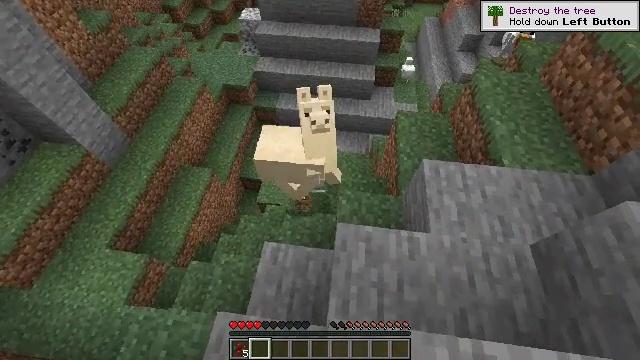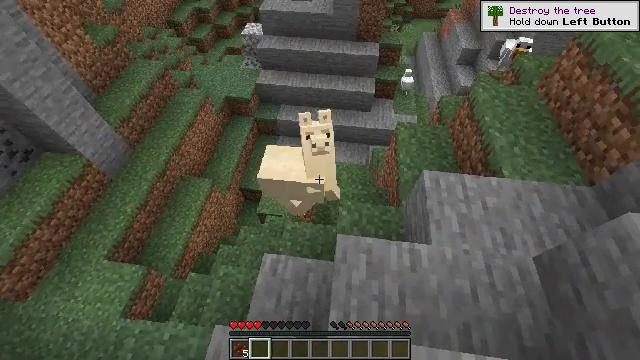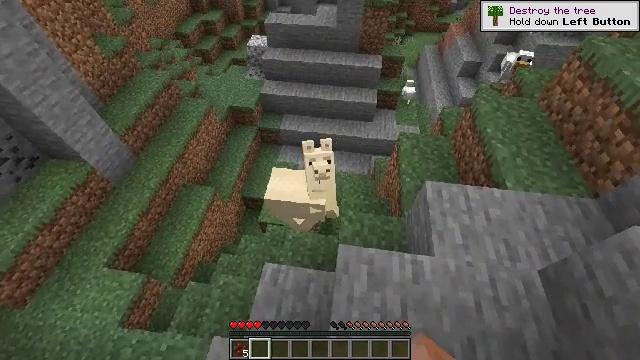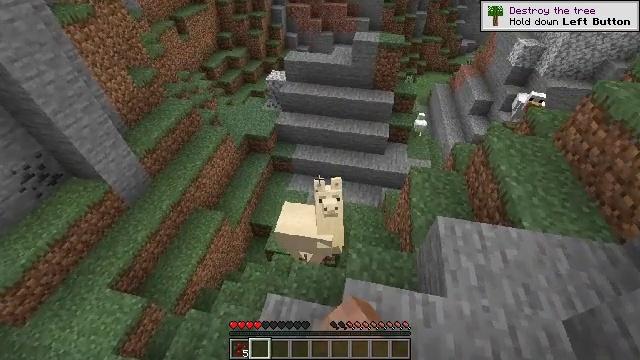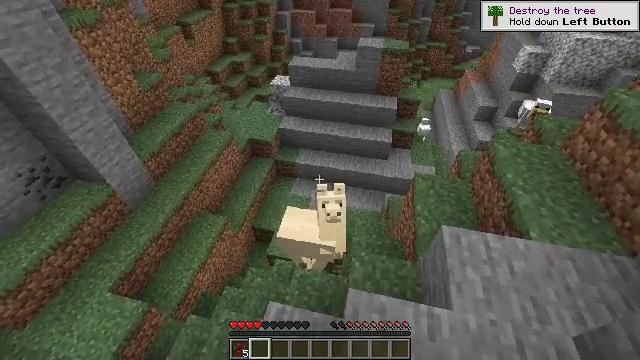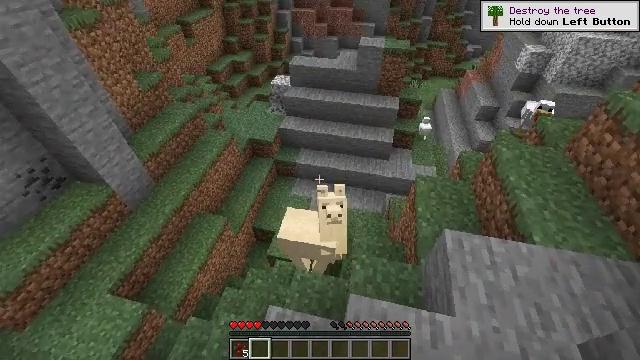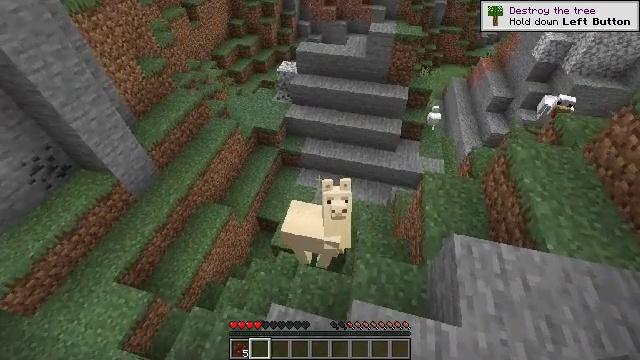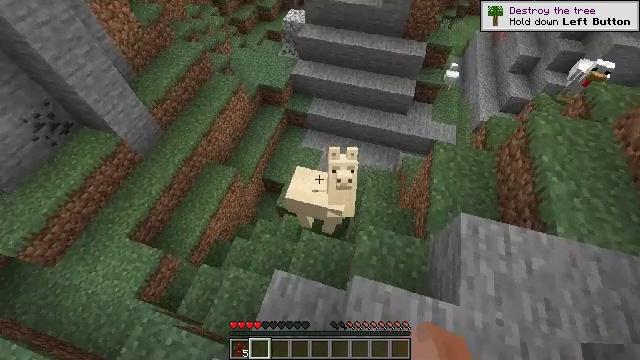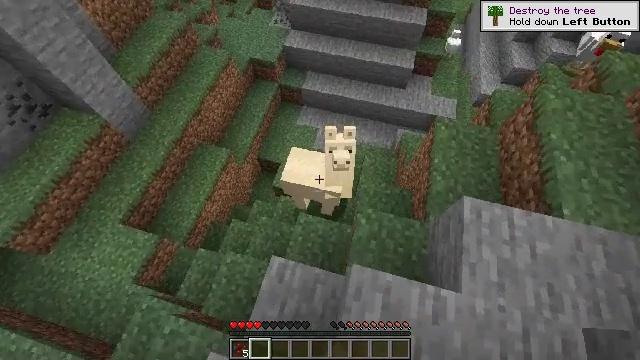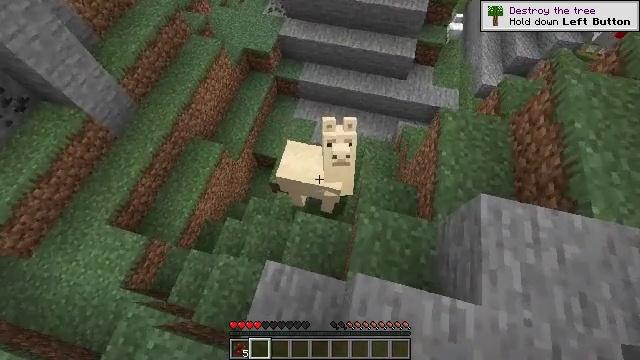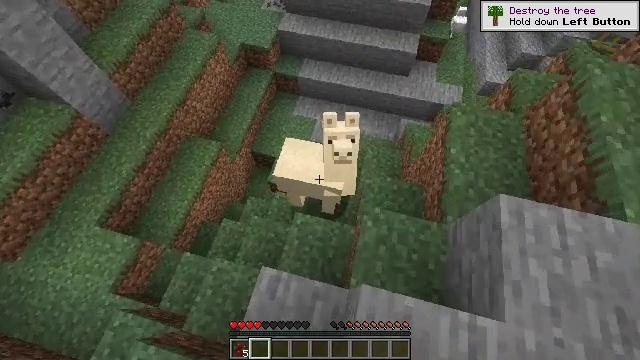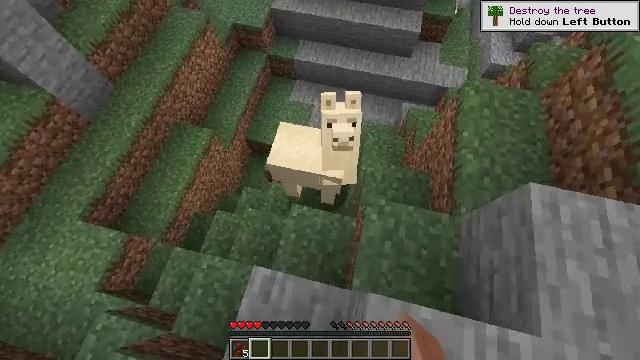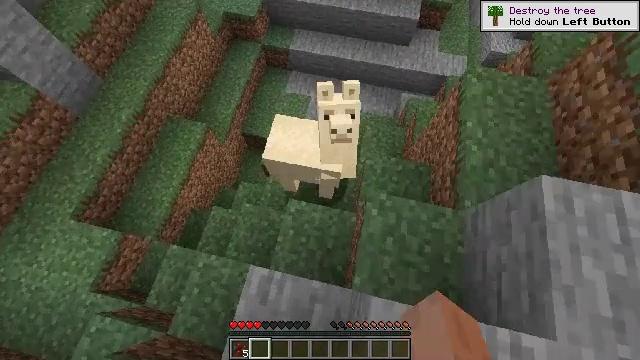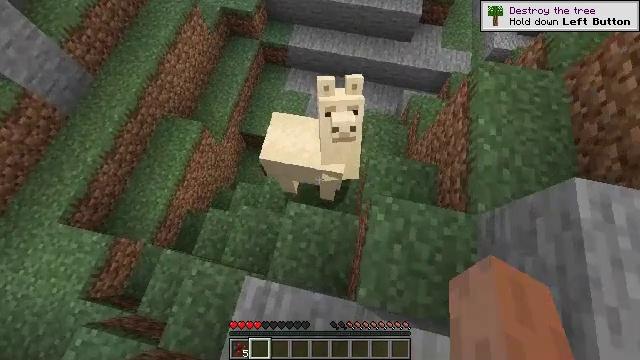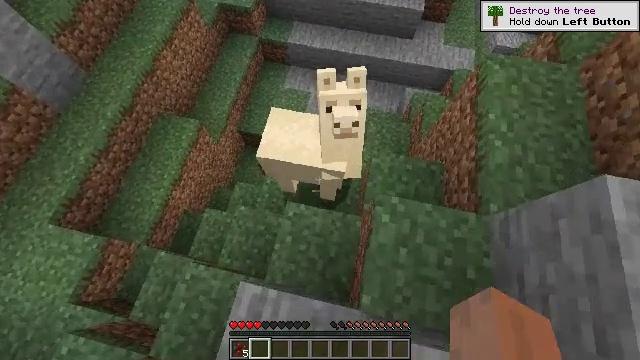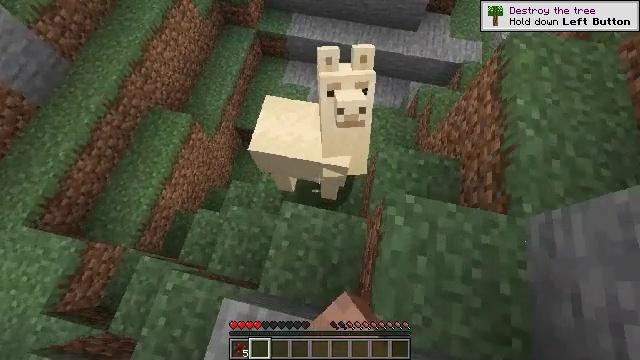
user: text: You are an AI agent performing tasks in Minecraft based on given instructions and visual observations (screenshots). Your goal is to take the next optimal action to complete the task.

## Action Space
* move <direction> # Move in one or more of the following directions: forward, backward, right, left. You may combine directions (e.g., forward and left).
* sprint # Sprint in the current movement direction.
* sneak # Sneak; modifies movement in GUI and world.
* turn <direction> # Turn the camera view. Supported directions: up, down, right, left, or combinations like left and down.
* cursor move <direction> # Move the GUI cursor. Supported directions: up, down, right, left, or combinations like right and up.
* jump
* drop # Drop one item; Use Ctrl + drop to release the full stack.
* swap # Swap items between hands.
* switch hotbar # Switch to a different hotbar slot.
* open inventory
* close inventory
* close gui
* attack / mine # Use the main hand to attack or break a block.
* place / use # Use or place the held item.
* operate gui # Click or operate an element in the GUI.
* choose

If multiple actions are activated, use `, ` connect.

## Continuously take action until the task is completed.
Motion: motion action
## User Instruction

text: Hunt a llama.
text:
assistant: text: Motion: turn up
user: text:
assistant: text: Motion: turn up, attack / mine
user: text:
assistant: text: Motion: turn left and up, attack / mine
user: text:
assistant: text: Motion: move forward, attack / mine
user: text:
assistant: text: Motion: move forward
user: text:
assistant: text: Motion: move forward, turn left and down, attack / mine
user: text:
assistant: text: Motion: move forward, turn left and down, attack / mine
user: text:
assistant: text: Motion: move forward, turn right and down, attack / mine
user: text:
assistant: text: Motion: move forward, turn down
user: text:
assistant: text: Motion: no_op
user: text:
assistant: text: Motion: turn down
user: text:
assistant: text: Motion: turn right and down
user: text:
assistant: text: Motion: no_op
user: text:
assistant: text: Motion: move forward, attack / mine
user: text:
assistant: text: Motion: move forward, attack / mine
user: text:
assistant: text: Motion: move forward, attack / mine
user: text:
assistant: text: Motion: move forward, attack / mine
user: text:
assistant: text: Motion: no_op
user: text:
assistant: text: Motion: no_op
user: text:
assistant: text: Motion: attack / mine
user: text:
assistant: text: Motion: turn up, attack / mine
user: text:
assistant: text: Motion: move forward, turn up, attack / mine
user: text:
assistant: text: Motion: move forward
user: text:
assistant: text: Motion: move forward, attack / mine
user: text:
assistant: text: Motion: move forward, attack / mine
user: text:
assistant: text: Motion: attack / mine
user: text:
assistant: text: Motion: no_op
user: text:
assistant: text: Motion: attack / mine
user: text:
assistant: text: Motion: attack / mine
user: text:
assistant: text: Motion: attack / mine